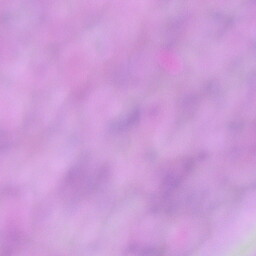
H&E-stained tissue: Cervix